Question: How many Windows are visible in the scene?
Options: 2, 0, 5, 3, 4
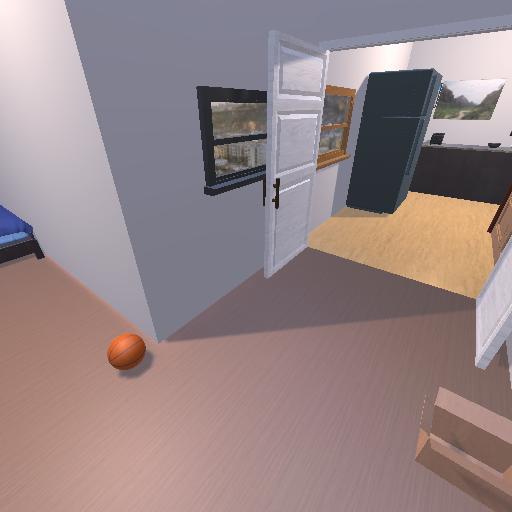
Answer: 2